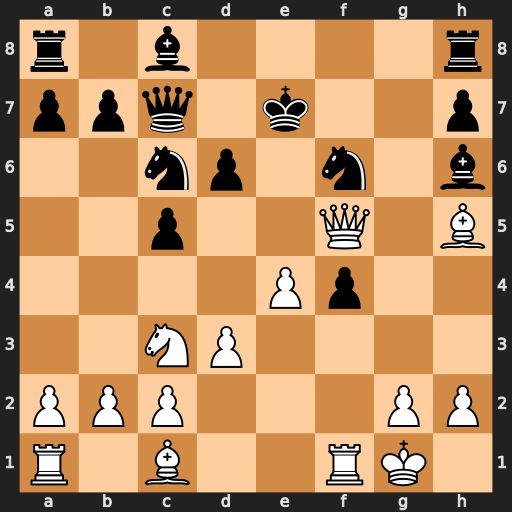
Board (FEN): r1b4r/ppq1k2p/2np1n1b/2p2Q1B/4Pp2/2NP4/PPP3PP/R1B2RK1
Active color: w
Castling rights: -
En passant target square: -
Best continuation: Qxf6+ Kxf6 Nd5+